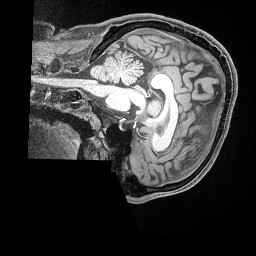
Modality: T1w
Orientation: sagittal
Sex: male
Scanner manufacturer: siemens
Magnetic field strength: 3 T
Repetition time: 2.53 s
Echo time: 0.00169 s